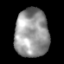
Tissue: lung
Cell type: Endothelial cells
Senescence score: 0.5423
Nuclear area (px): 1617
Mean DAPI intensity: 150.111